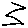
Label: zigzag